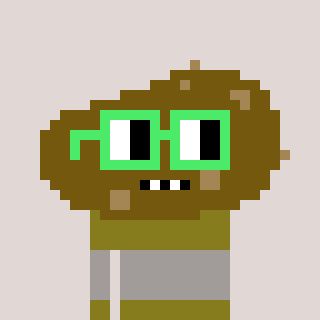
a pixel art character with square light green glasses, a potato-shaped head and a gunk-colored body on a warm background